Interaction volume radius: 5 \u00c5
Interaction volume height: 45 \u00c5
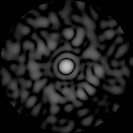
Disorder parameter: 0.836